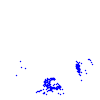
Particle: kaon